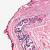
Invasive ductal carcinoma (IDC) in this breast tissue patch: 0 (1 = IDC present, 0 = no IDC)